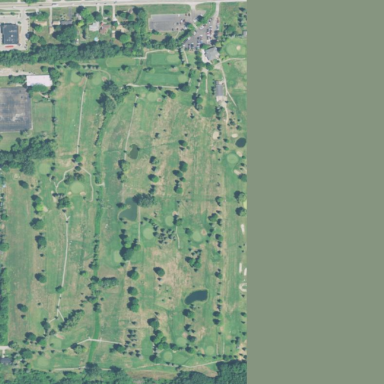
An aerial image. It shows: Golf course.